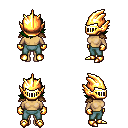
a pixel art fantasy rpg character, female body template, human, tanned skin, leather shoulder armor, teal pants, green swoop hairstyle, gold helm, gold gloves, gold boots, four views (front, back, left, right), 2x2 character sprite sheet, small pixel art, hard edges, no anti-aliasing